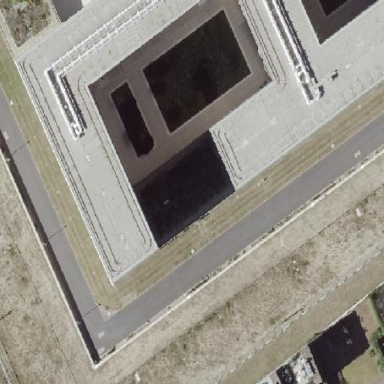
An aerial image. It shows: Part of building.